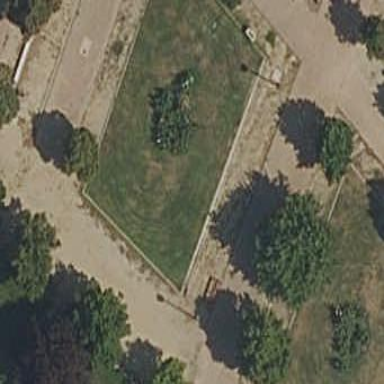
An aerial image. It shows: Garden with kerb barrier.